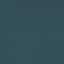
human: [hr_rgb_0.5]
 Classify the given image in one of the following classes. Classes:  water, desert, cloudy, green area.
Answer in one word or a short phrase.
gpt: water